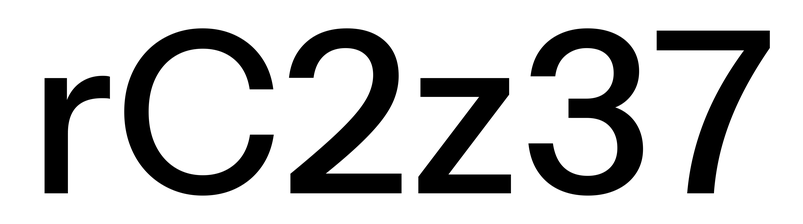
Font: InstrumentSans_Medium